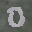
Label: 0